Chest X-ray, PA view. Patient: 86 years old, sex M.
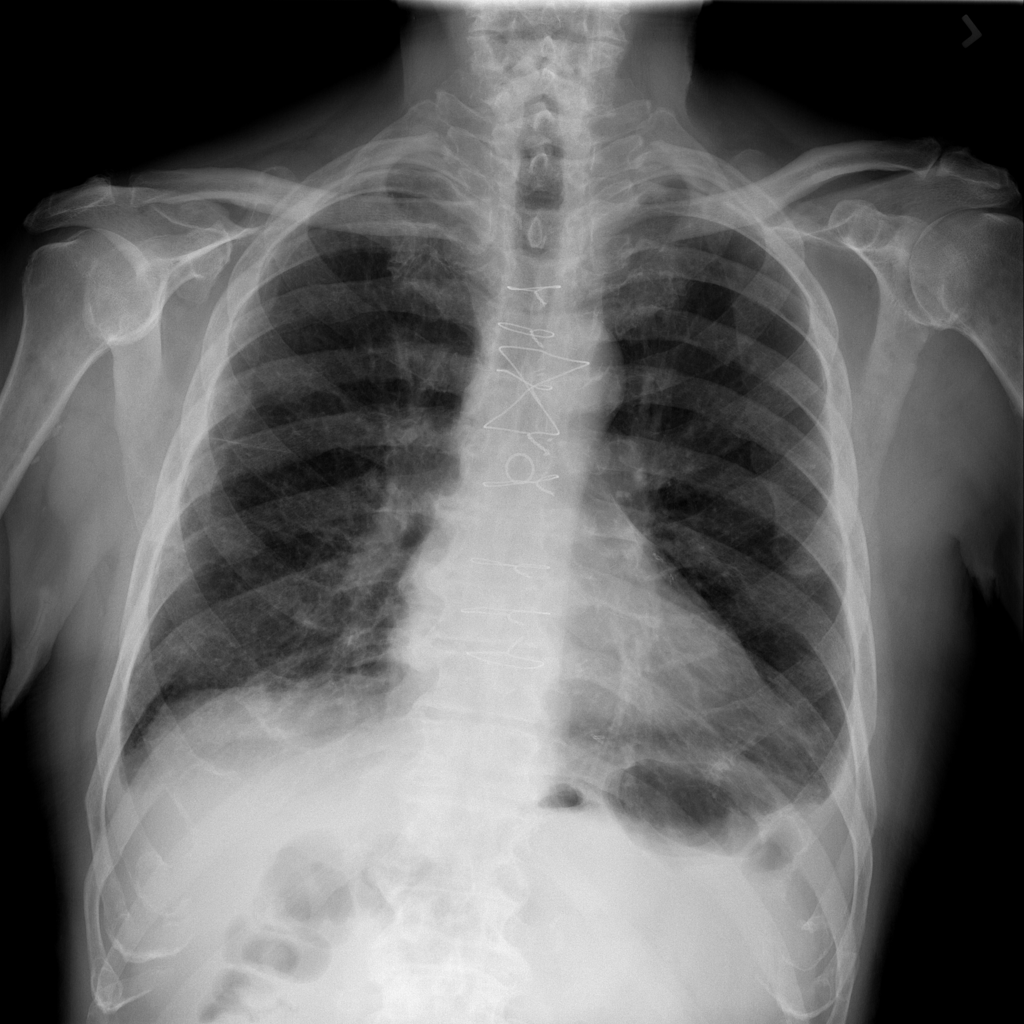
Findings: Cardiomegaly, Effusion